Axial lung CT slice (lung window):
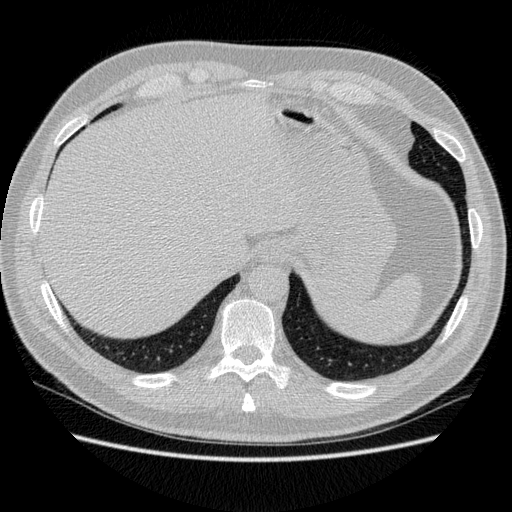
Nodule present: no